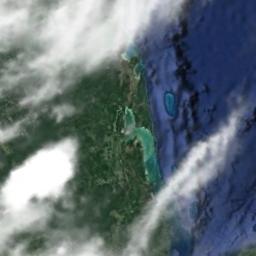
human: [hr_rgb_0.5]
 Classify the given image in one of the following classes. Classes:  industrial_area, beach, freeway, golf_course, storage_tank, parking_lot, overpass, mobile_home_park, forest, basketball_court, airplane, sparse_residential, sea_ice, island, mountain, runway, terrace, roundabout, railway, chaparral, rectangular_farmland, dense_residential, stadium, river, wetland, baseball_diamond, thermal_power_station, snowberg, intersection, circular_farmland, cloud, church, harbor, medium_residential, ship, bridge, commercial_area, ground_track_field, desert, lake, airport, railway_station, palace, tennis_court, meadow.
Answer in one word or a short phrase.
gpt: cloud